Question: No Idea with what to start in this case i have to extract the red block image from following tiff Image
After extracting I have to read the graph and get output as follows :-
if
1 - Off Duty
2 - Sleeper Berth
3 - Driving
4 - On Duty
then following graph Should give as 22222243333131331332222 . what algorithm should be used I am using C# as programming Language
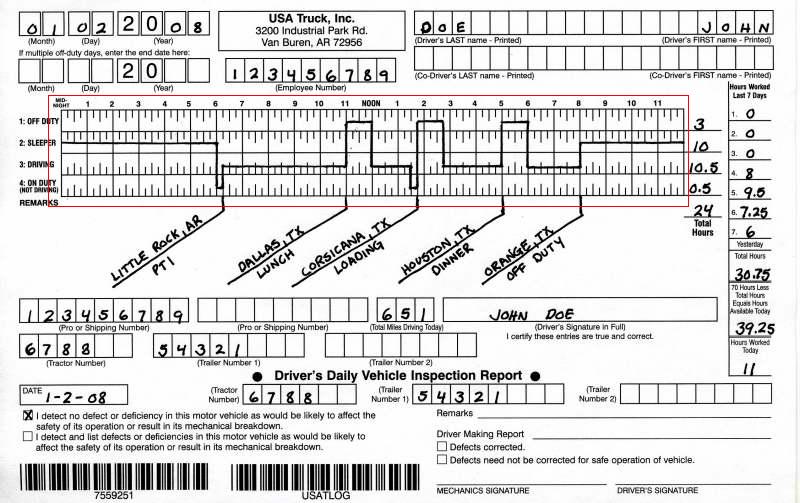
Answer: Maybe MODI will help you:
<URL>
I think, you tried correctly way (AForge.net).
With AForge.Math.Geometry.SimpleShapeChecker class, you will find all rectangles.
I will try again.
with Aforge.net you may compare two image. In your problem, you need compare with original empty cell(standard cell) each cell. And order by similarity, so first 24 cells are (that most not similar cells) that you need.
like this:
'''
private void ProccessBitmap(Bitmap img, Bitmap original_cell)
{
int cellWidth = img.Width / 24;
int cellHeight = img.Height / 4;
IList<KeyValuePair<float, Rectangle>> table = new List<KeyValuePair<float, Rectangle>>();
Bitmap cell;
Rectangle rect;
AForge.Imaging.ExhaustiveTemplateMatching tm = new AForge.Imaging.ExhaustiveTemplateMatching(0);
for (int rowIndex = 0; rowIndex < 4; rowIndex++)
{
for (int colIndex = 0; colIndex < 24; colIndex++)
{
rect = new Rectangle(colIndex * cellWidth, rowIndex * cellHeight, cellWidth, cellHeight);
cell = img.Clone(rect, img.PixelFormat);
var matchings = tm.ProcessImage(original_cell, cell);
table.Add(new KeyValuePair<float, Rectangle>(matchings[0].Similarity, rect));
cell.Dispose();
}
}
using (Graphics gr = Graphics.FromImage(img))
{
gr.DrawRectangles(new Pen(Color.Red, 3.0f), table.OrderBy(a => a.Key).Take(24).Select(a => a.Value).ToArray());
}
pictureBox1.Image = img;
}
'''